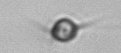
Label: Acanthoica_quattrospina